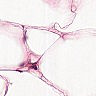
Metastatic tissue present: no